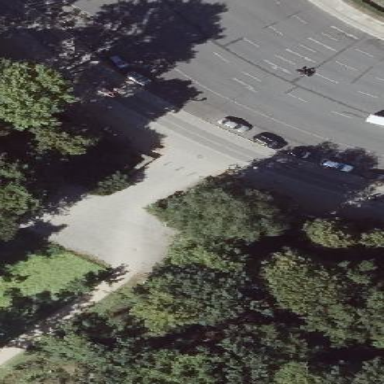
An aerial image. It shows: Parking lane in the area.